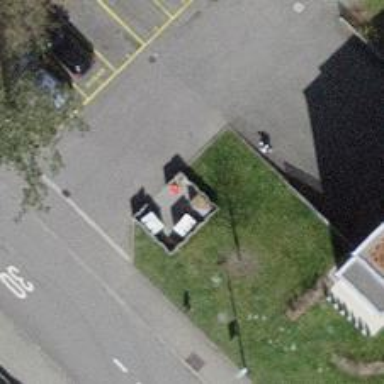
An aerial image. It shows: Waste disposal facility.